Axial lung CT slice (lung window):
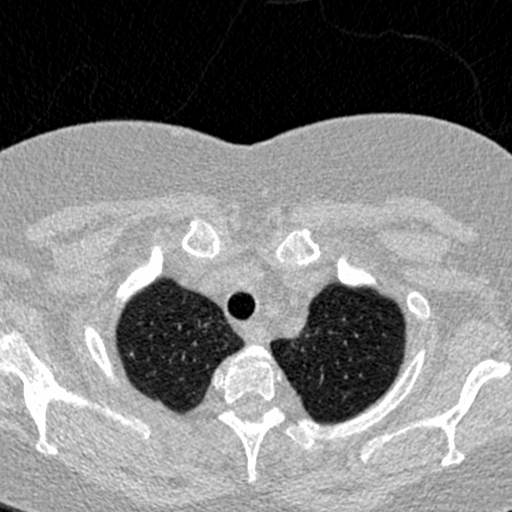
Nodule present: yes
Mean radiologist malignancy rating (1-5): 1